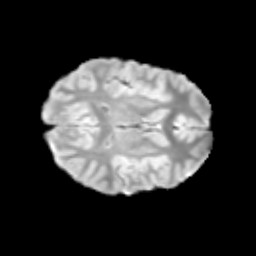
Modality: T2w
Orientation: axial
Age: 13
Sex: male
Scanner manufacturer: siemens
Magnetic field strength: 3 T
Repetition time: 3.8 s
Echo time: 0.07 s